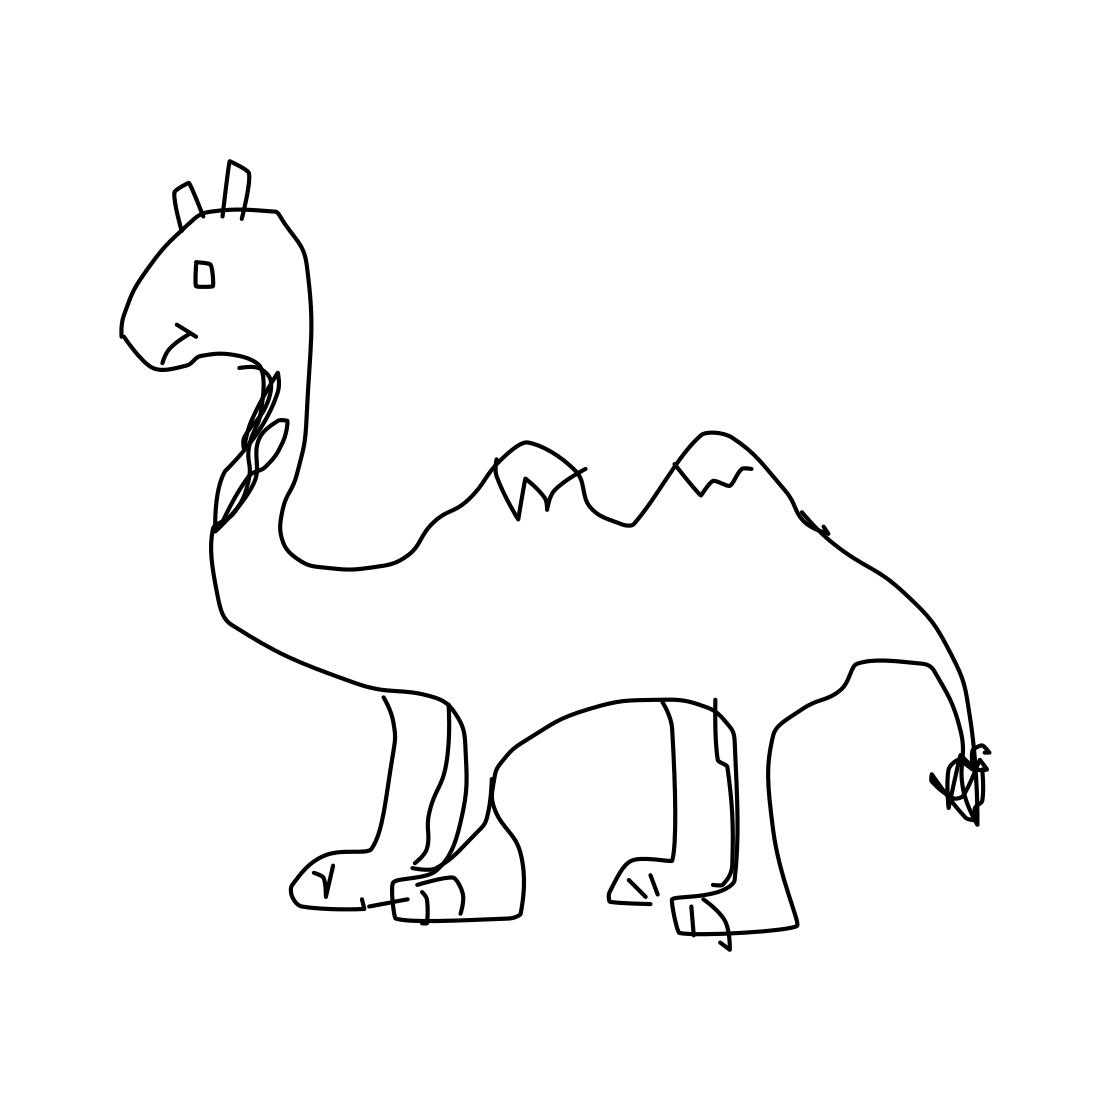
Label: camel